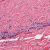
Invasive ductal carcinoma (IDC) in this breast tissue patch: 1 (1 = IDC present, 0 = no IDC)